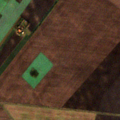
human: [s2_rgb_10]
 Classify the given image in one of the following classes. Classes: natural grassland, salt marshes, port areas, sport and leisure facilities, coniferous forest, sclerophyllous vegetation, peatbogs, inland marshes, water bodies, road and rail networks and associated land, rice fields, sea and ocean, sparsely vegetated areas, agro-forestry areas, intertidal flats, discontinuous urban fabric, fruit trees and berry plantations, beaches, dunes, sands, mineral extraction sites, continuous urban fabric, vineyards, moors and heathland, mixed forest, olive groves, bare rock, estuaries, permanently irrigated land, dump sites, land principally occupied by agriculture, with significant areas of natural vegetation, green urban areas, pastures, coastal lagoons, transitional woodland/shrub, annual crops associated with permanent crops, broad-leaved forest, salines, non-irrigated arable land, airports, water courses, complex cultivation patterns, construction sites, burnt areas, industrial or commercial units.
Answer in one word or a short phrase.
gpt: non-irrigated arable land